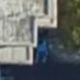
Vehicle type: Car